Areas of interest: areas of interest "Business office"
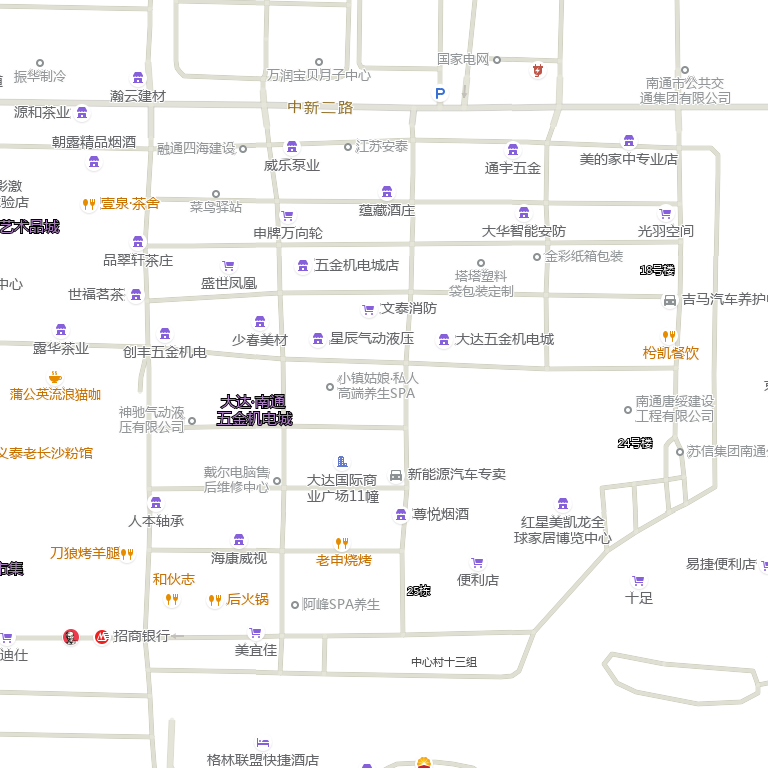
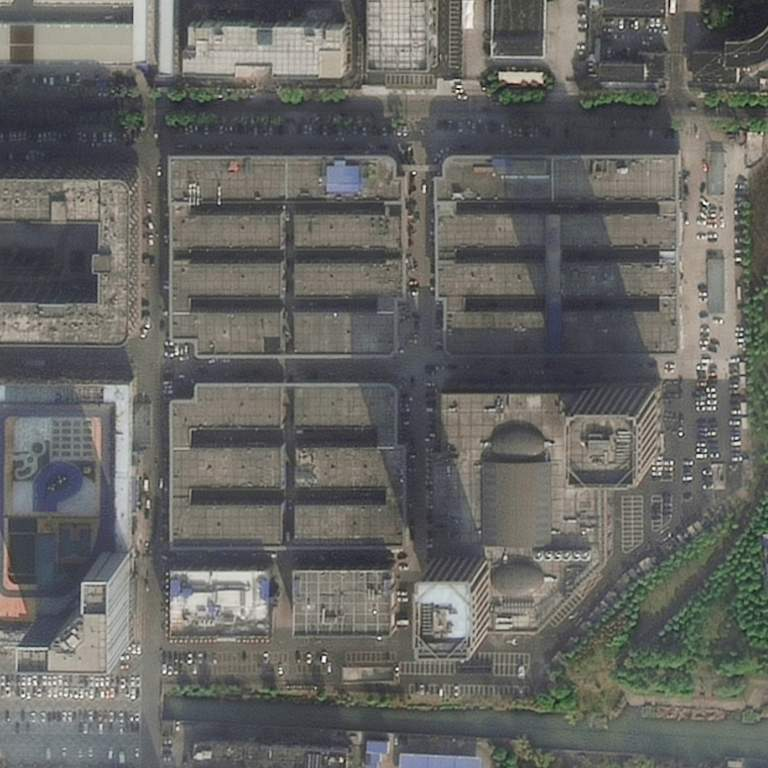